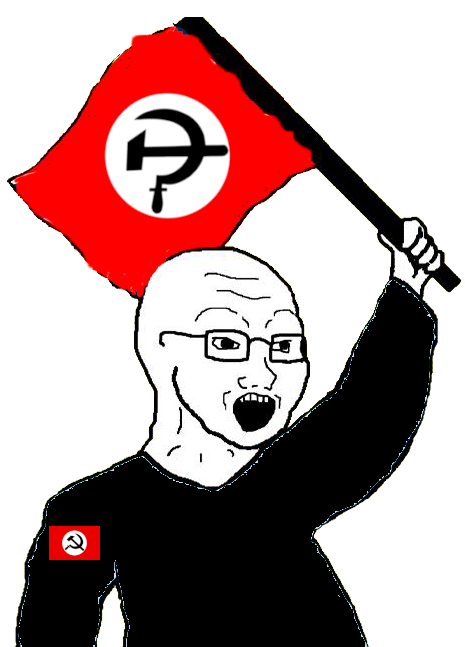
Label: 5_Soyjak